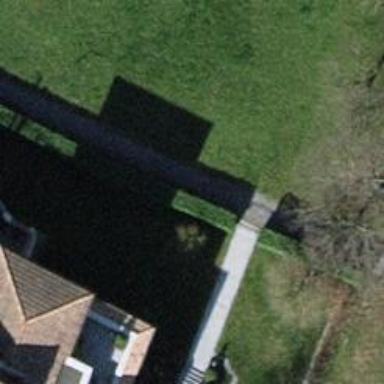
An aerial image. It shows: Gate.